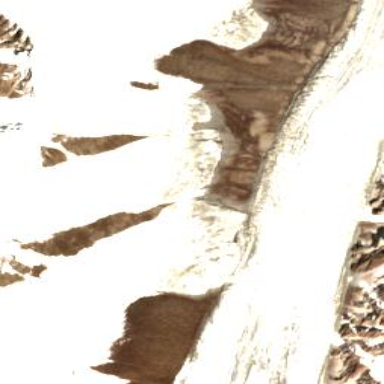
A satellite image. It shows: Majestic glacier in the distance.